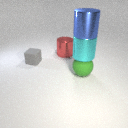
large cyan metal cylinder above large green rubber sphere